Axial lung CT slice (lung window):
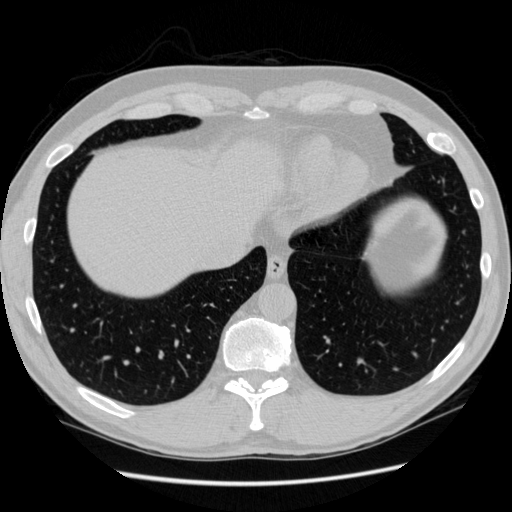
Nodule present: no